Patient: sex M, age 74
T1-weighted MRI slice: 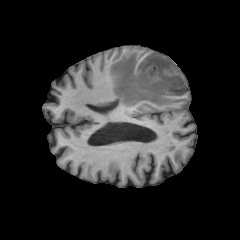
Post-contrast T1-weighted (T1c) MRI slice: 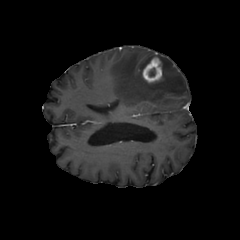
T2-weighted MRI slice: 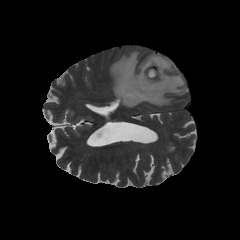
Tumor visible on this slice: yes
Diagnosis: Glioblastoma, IDH-wildtype
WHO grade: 4